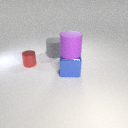
large blue metal cube in front of large gray rubber cylinder